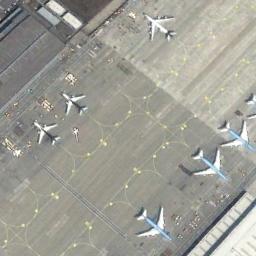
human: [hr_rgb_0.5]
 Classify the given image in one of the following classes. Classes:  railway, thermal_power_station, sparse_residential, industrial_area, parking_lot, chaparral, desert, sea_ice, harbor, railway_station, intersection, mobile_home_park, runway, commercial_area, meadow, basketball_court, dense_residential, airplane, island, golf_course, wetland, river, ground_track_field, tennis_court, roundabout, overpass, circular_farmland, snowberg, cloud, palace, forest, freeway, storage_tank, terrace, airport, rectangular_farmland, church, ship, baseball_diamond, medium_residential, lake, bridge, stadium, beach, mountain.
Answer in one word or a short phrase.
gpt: airplane